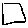
Label: square